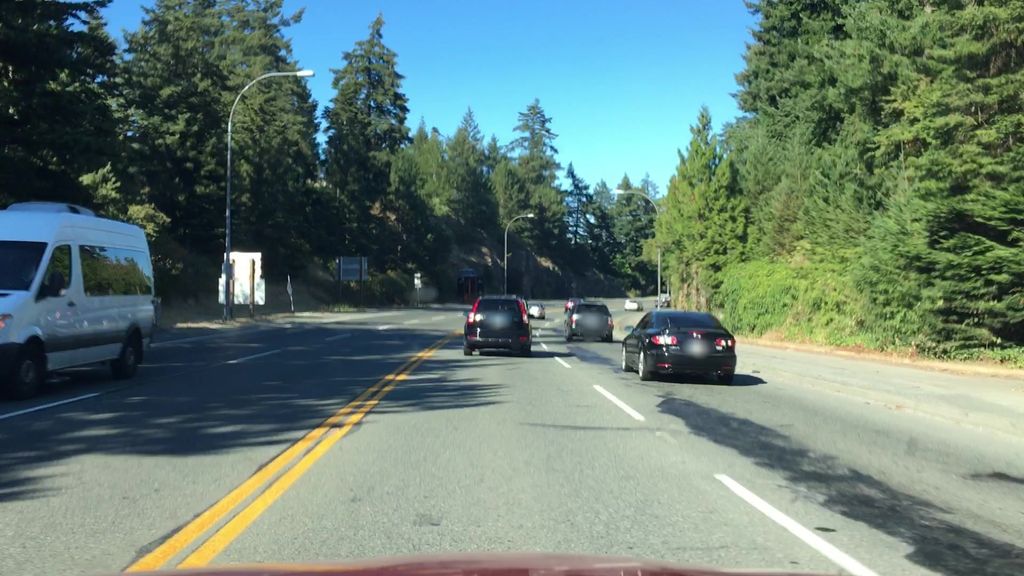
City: victoria